【题型】填空题　【知识点】解析几何　【难度】medium
已知 \(a \in (0,2)\)，直线 \(l_1\) 的方程为 \(ax - 2y - 2a + 4 = 0\)，直线 \(l_2\) 的方程为 \(2x + a^2y - 2a^2 - 4 = 0\)，记 \(l_1\)，\(l_2\) 与两坐标轴围成的四边形的面积为 \(S\)，则 \(S\) 的最小值为 \underline{\quad\quad}.
【解答】
【答案】\(\dfrac{15}{4}\)

【分析】
确定两直线经过的定点，求出直线与 \(y\) 轴的交点的坐标和直线与 \(x\) 轴的交点的坐标，进而表示出围成的四边形面积，结合二次函数的性质求得答案.

【详解】
因为 \(a \in (0,2)\)，

所以由 \(ax - 2y - 2a + 4 = 0 \Rightarrow 2(y - 2) = a(x - 2) \Rightarrow y - 2 = \dfrac{a}{2}(x - 2)\)，

因此直线 \(l_1\) 恒过点 \((2,2)\)，且该直线的斜率 \(k_1 \in (0,1)\).

所以由 \(2x + a^2y - 2a^2 - 4 = 0 \Rightarrow a^2(y - 2) = -2(x - 2) \Rightarrow y - 2 = -\dfrac{2}{a^2}(x - 2)\)，

因此直线 \(l_2\) 也恒过点 \((2,2)\)，且该直线的斜率 \(k_2 \in \left(-\infty, -\dfrac{1}{2}\right)\).

设直线 \(l_1\) 与纵轴的交点为 \(A(0, 2 - a)\)，直线 \(l_2\) 与横轴的交点为 \(B(2 + a^2, 0)\)，

点 \((2,2)\) 为 \(C\) 点，

所以 \(l_1\)，\(l_2\) 与两坐标轴围成的四边形为四边形 \(OACB\)，

如图所示：

\[
S_{OACB} = S_{\triangle AOC} + S_{\triangle OCB}
           = \frac{1}{2}(2 - a)\cdot 2 + \frac{1}{2}\cdot (2 + a^2)\cdot 2
           = a^2 - a + 4
           = \left(a - \frac{1}{2}\right)^2 + \frac{15}{4},
\]

当 \(a = \frac{1}{2}\) 时，\(S_{OACB}\) 有最小值 \(\frac{15}{4}\).

故答案为：\(\dfrac{15}{4}\).

【点睛】关键点睛：本题的关键是判断两直线所过的定点.

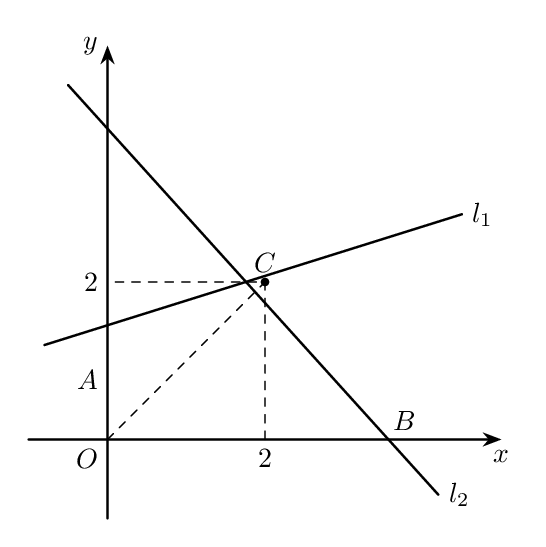